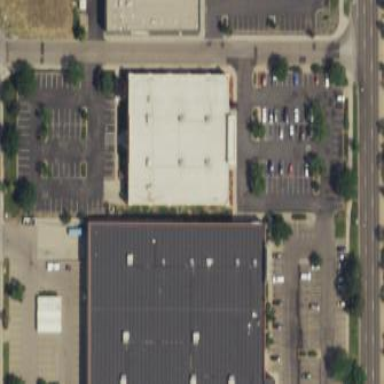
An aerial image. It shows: Commercial building.